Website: macys
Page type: billing-address
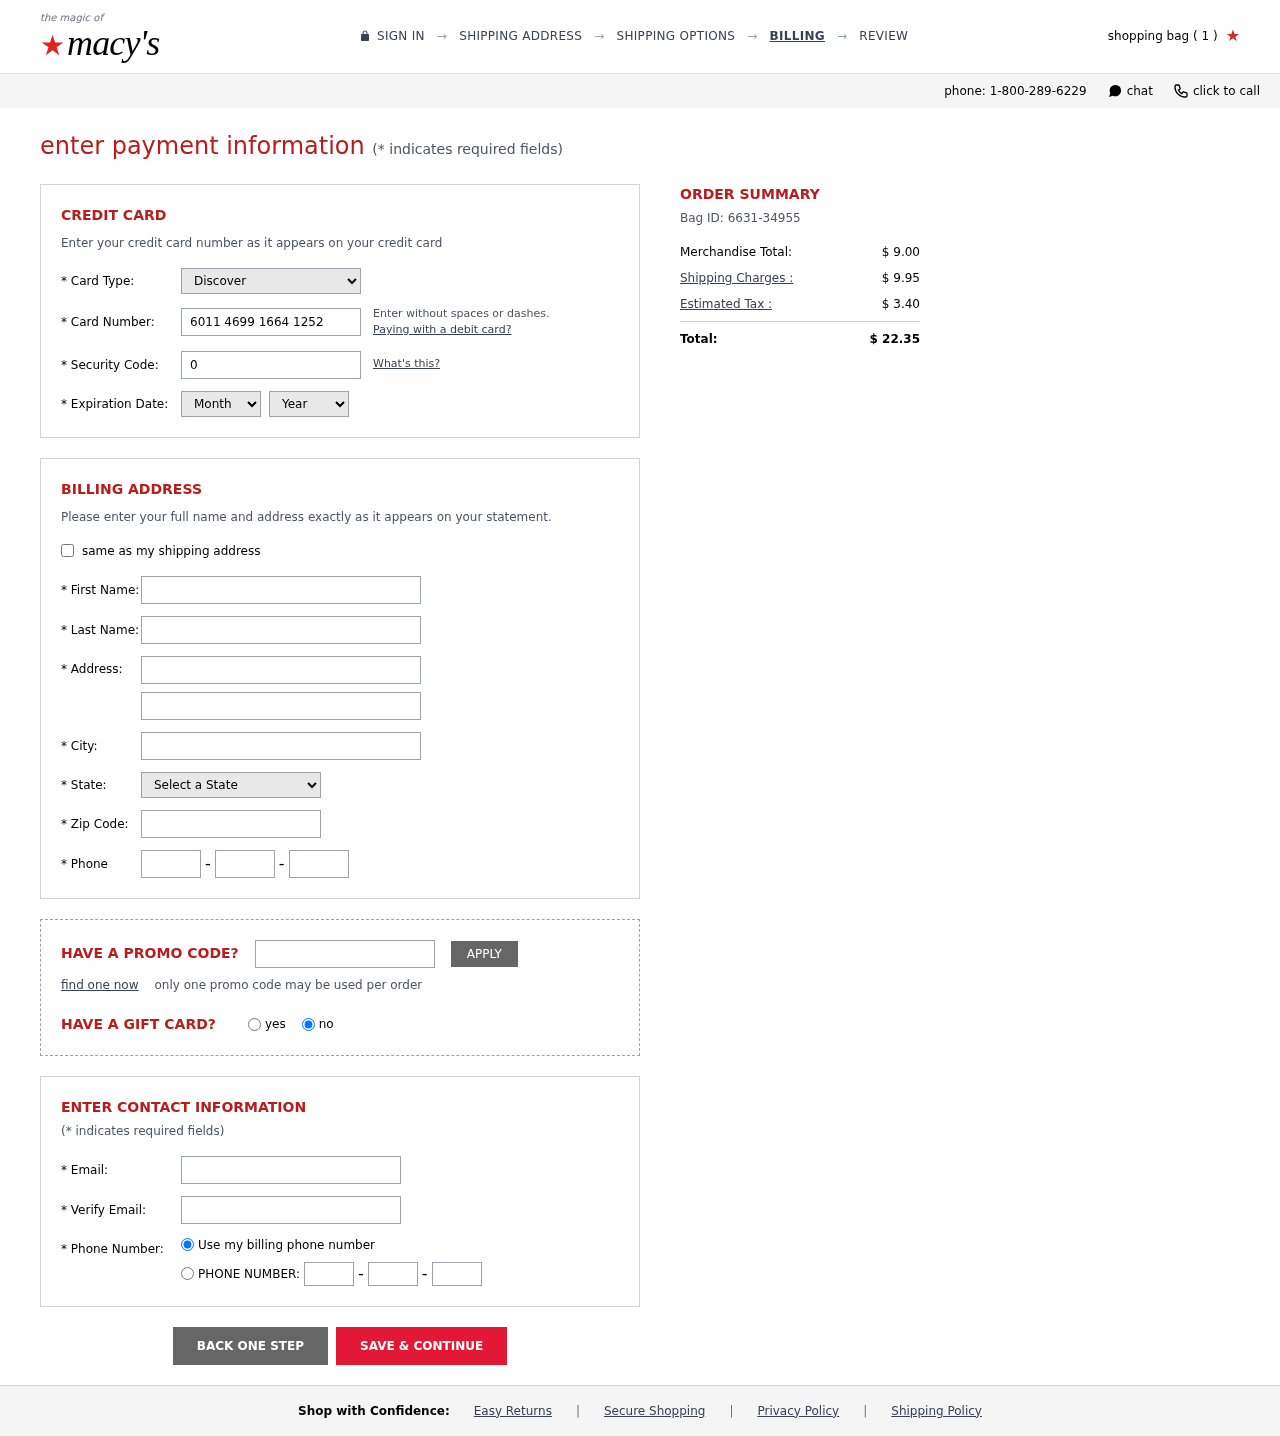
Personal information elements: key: PII_CARD_CVV
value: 045
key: PII_CARD_EXPIRY_MONTH
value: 02
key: PII_CARD_EXPIRY_YEAR
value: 27
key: PII_CARD_NUMBER
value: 6011 4699 1664 1252
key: PII_CARD_TYPE
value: Discover
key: PII_CITY
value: North Wanda
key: PII_EMAIL
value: gford@yahoo.com
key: PII_FIRSTNAME
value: Gregory
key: PII_LASTNAME
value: Ford
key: PII_PHONE_AREA
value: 246
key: PII_PHONE_PREFIX
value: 265
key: PII_PHONE_SUFFIX
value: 5531
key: PII_POSTCODE
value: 28411
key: PII_STATE_ABBR
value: NJ
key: PII_STREET
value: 021 Davis Shores Suite 913
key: PII_STREET2
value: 49897 Olson Vista Suite 898
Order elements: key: ORDER_NUM_ITEMS
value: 1
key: ORDER_ID
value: Bag ID: 6631-34955
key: ORDER_SUBTOTAL
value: $ 9.00
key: ORDER_SHIPPING_COST
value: $ 9.95
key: ORDER_TAX
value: $ 3.40
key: ORDER_TOTAL
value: $ 22.35